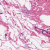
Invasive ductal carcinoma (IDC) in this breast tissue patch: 0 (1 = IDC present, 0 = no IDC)